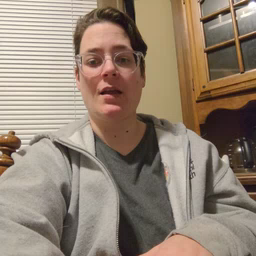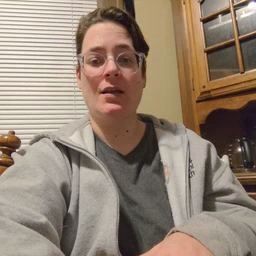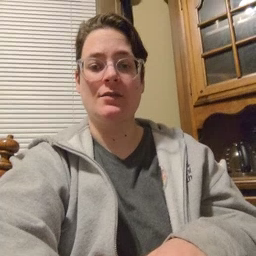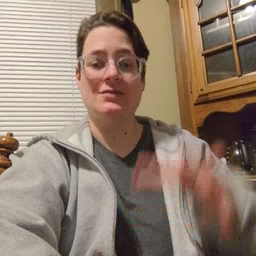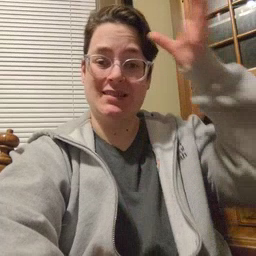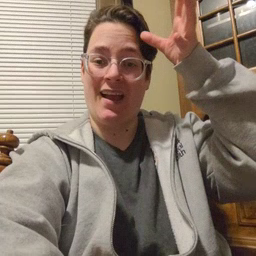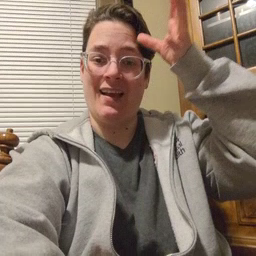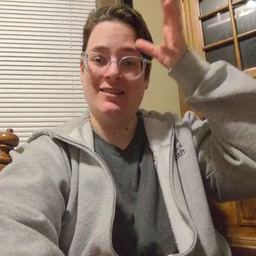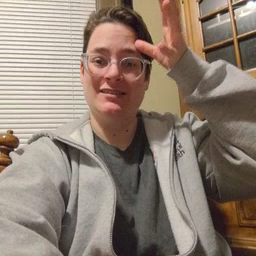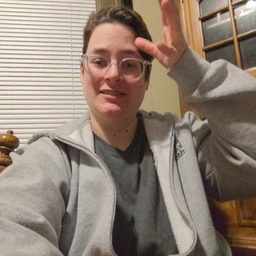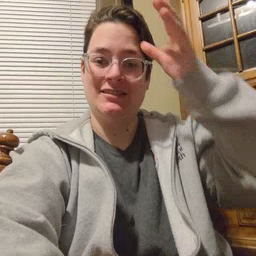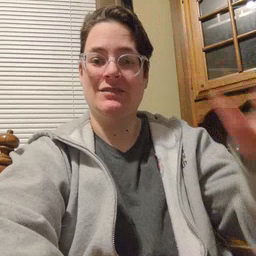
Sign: dad